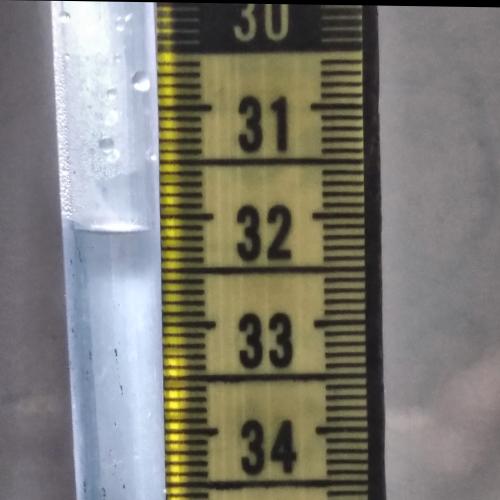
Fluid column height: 32.1 cm